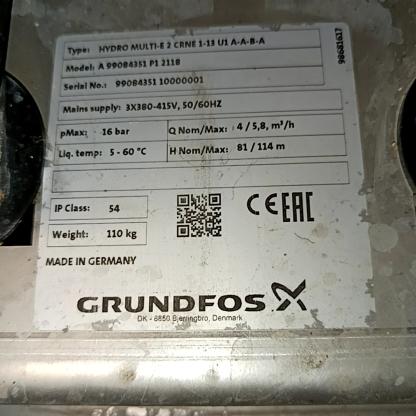
Klasa: tabliczka-znamionowa